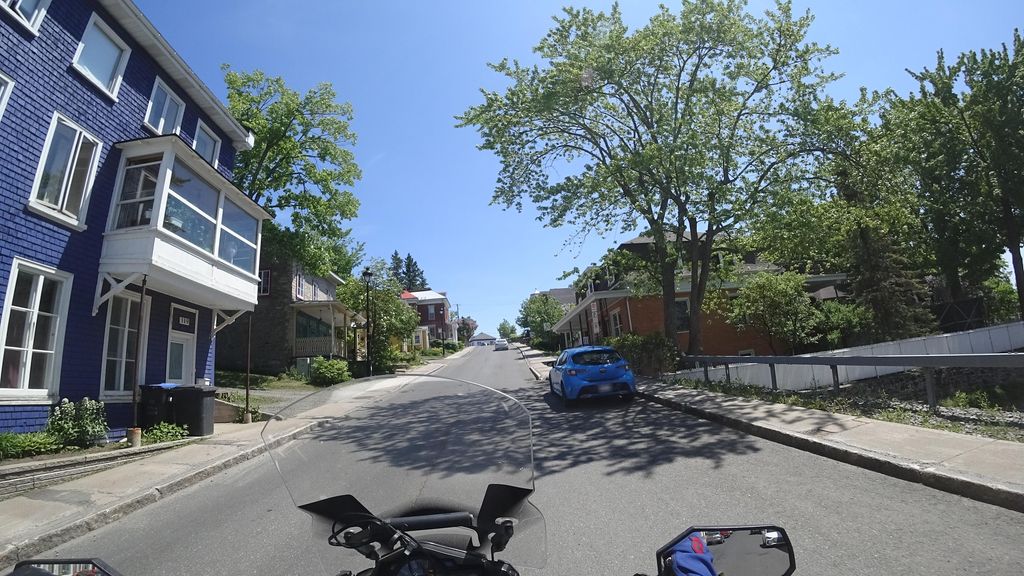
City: quebec_city